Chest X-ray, PA view. Patient: 35 years old, sex F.
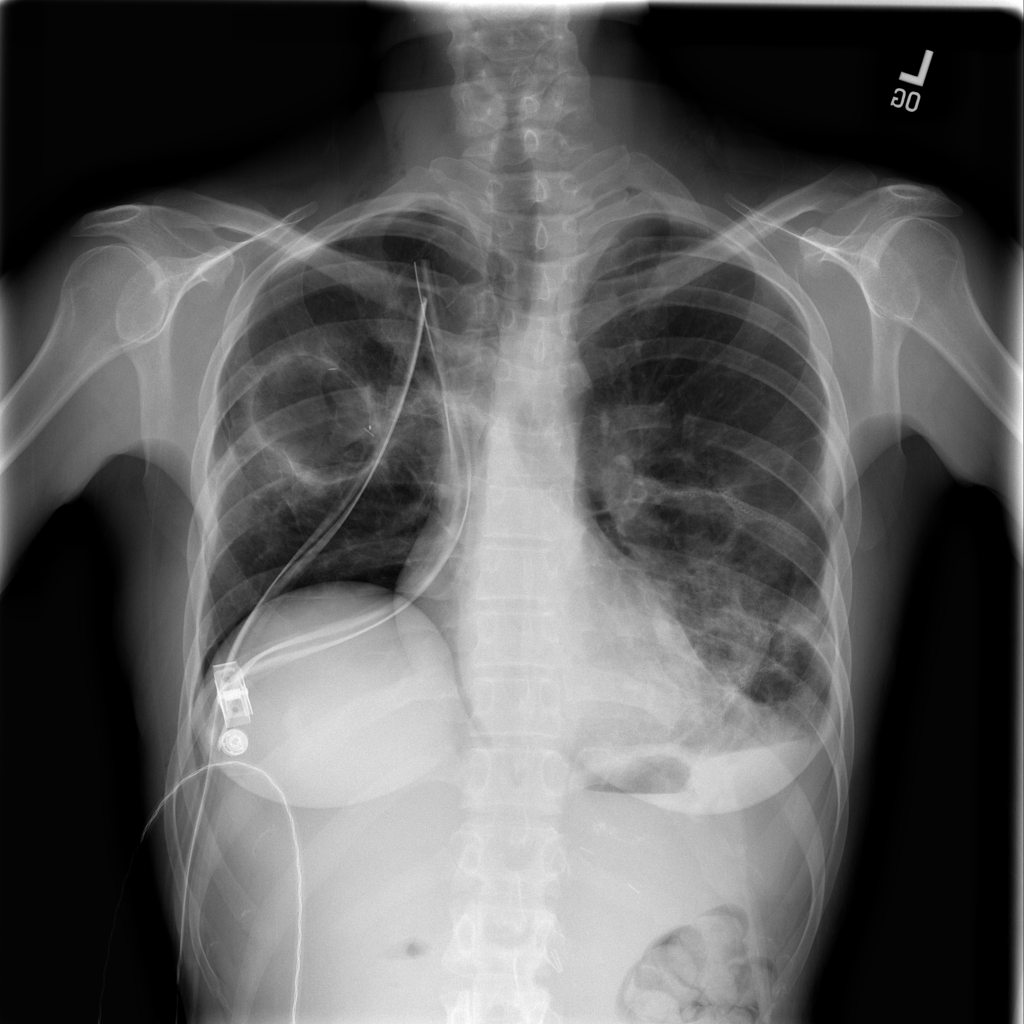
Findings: Pleural_Thickening, Pneumothorax